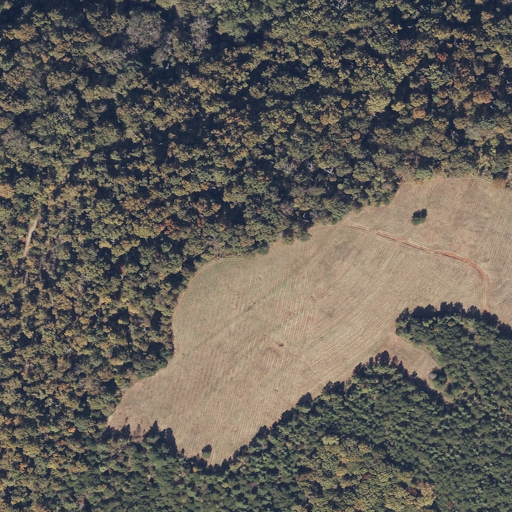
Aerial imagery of mountain in Alabama named Bogan Peak containing deciduous forest, pasture, evergreen forest, and grassland